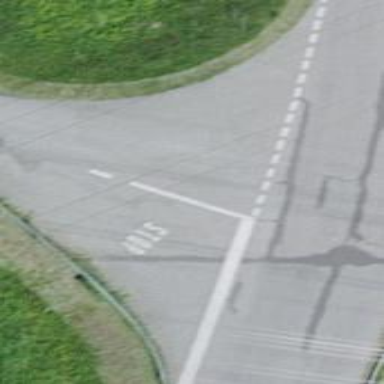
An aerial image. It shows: Stop road.